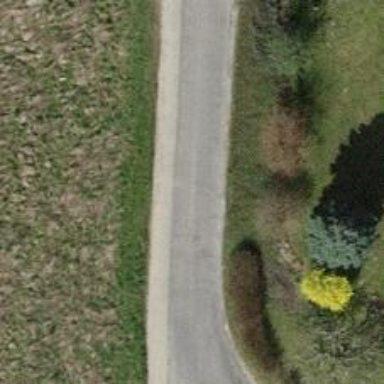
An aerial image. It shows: Asphalt road in residential area.